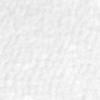
Label: no_change